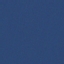
Land use / land cover: SeaLake